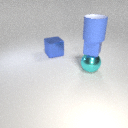
large blue rubber cylinder above small blue rubber cube